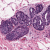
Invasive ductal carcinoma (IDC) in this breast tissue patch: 0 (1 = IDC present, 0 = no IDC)